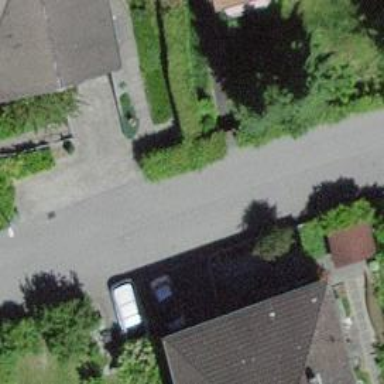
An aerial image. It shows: Hedge acting as barrier.